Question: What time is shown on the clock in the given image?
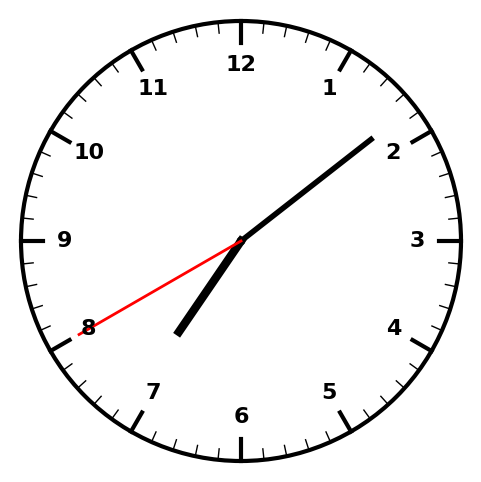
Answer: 07:08:40